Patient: sex M, age 31
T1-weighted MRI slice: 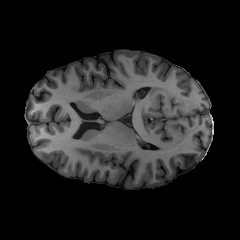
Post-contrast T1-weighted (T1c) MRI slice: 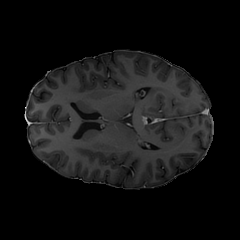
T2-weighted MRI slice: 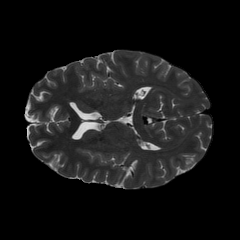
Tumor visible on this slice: no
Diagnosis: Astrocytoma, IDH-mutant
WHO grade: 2